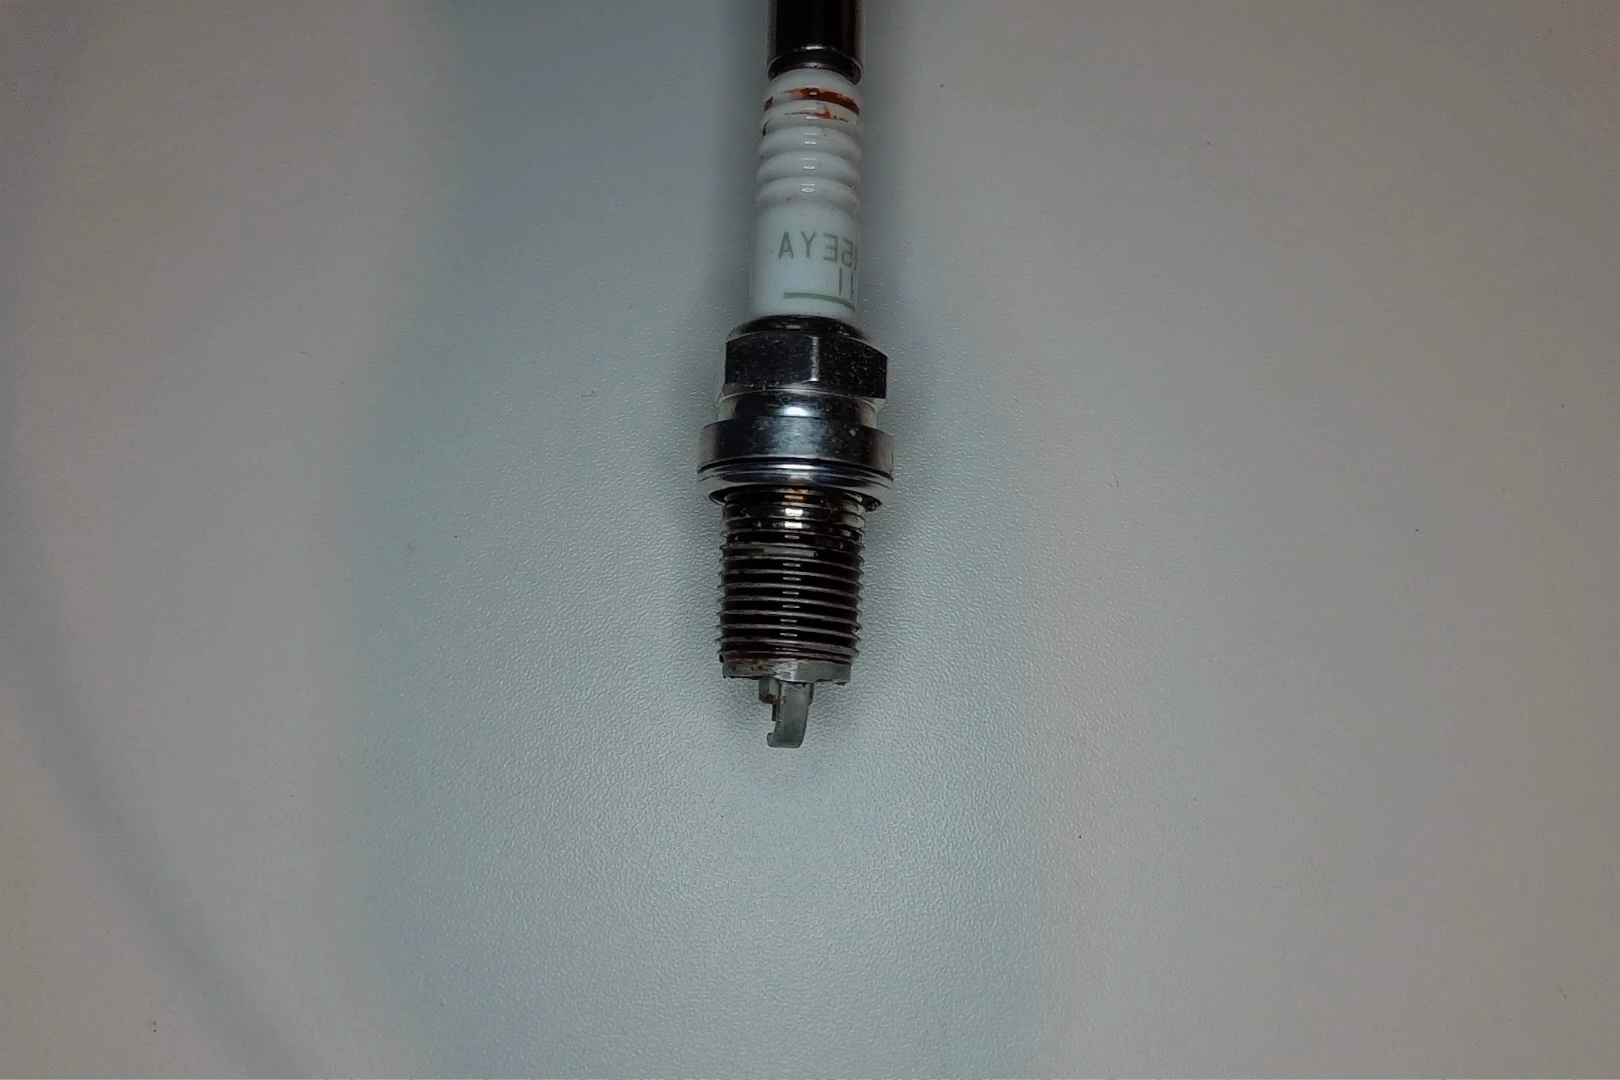
Label: anomaly